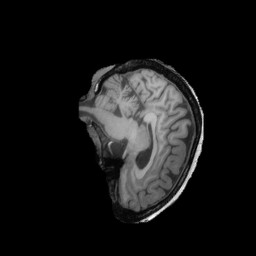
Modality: T1w
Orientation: sagittal
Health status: ill
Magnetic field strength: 3 T